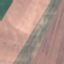
Land use / land cover: AnnualCrop